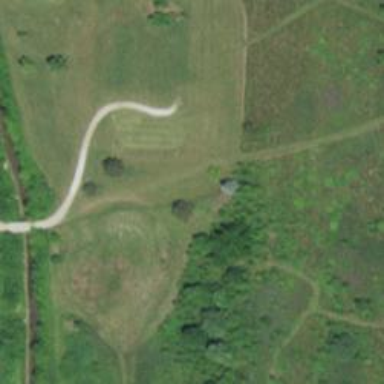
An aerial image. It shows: Path used for both walking and golf.